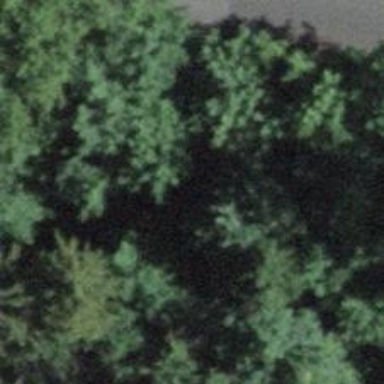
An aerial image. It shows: Road with steps.